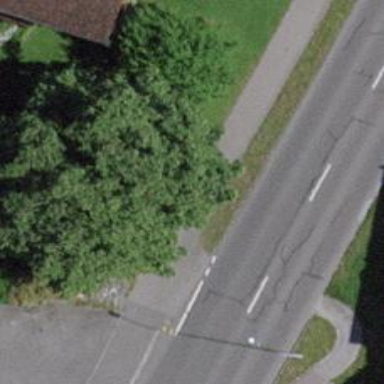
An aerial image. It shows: Asphalt sidewalk along the footway.